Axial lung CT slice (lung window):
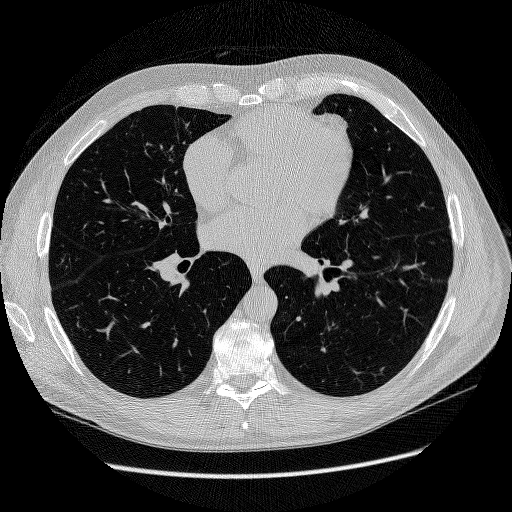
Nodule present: no